Question: I have a new iPad Retina and I'd like to use it for development with Xamarin Studio and XCode 6. In the past, with XCode 5 you simply connect the device and click the button that says "Use for Development". But XCode 6 doesn't have that button anymore and when I try to build my application to the device in Xamarin Studio i get the error message saying "Could not install the application '/Users/jzacherl/Projects/CyCom/CyCom/CyCom/bin/iPhone/Debug/CyCom.app' on the device iPad: Your application failed code-signing checks. Check your certificates, provisioning profiles, and bundle ids. Probably your device is not part of the selected provisioning profile (error: 0xe8008015).
".
My application should support both iOS 7 and iOS 8. I've tried changing target deployment to and from 7 & 8 and I've tried restarting my mac/device and build/cleaning my project.

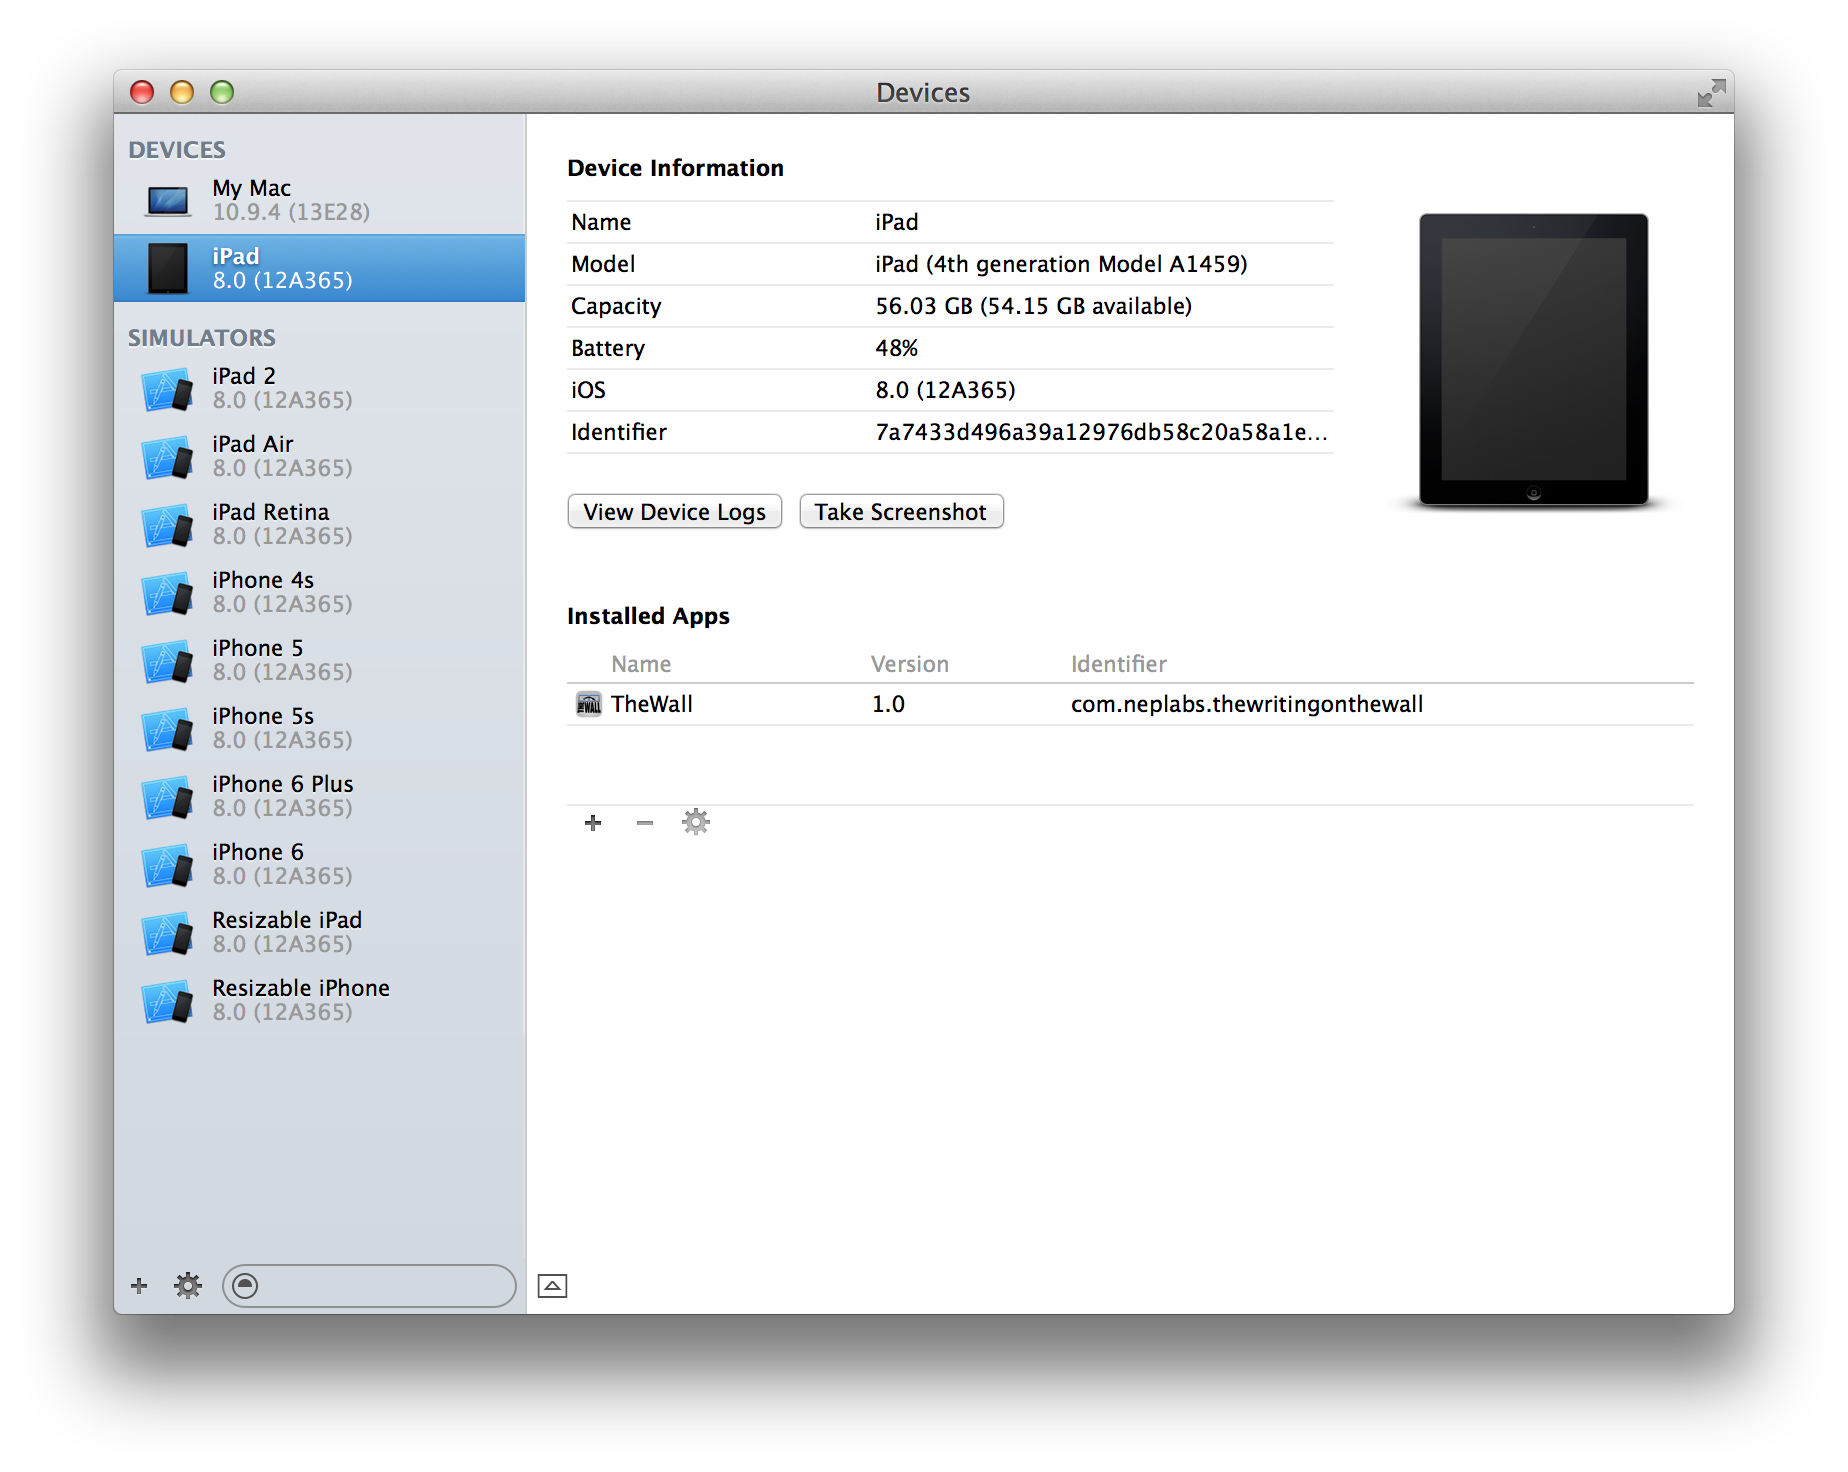
Answer: You can register a device with your Developer ID at:
<URL>
(You will have to be logged into the developer site to do so.)
After that, everything should work fine. You can get your device's UDID from iTunes.